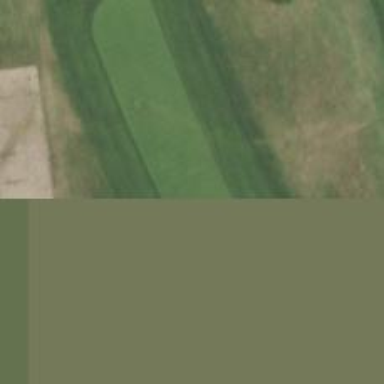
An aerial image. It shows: Golf hole.